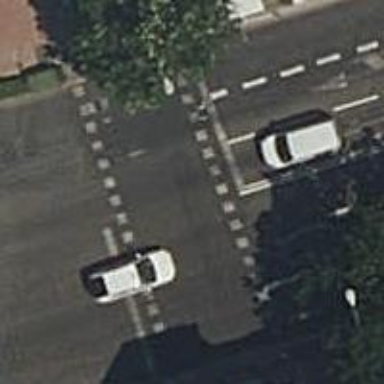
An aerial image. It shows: Marked crossing on the road.